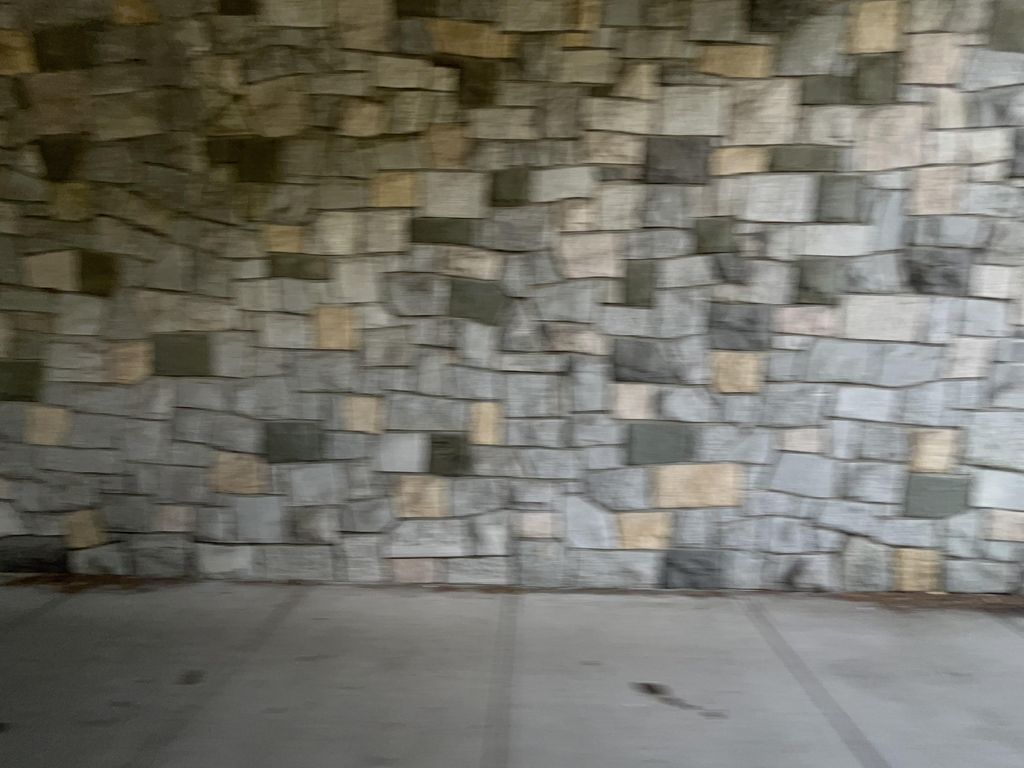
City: vancouver